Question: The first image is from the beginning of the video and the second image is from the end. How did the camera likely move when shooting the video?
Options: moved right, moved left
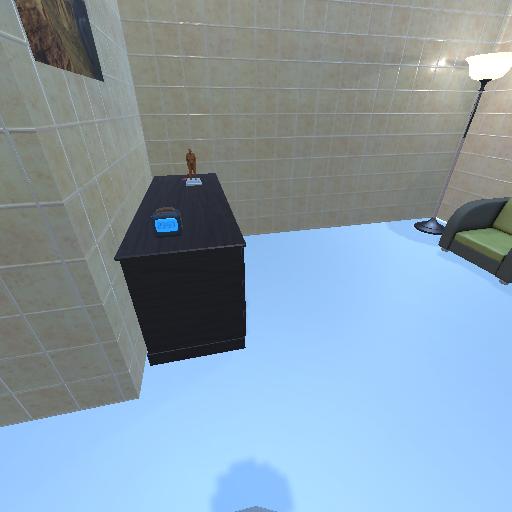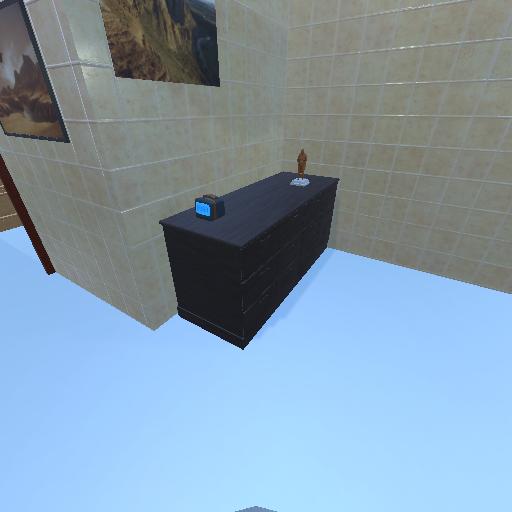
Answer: moved right